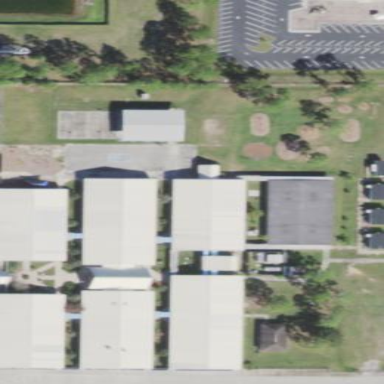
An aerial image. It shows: School.